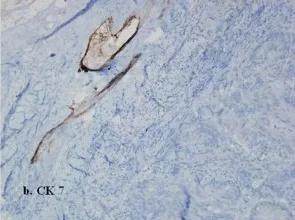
But negative for CK 7 This CK staining pattern suggested that the skin tumor was a metastasis from the previously resected rectal cancer.
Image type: pathology (immunostaining)